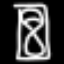
Label: hourglass